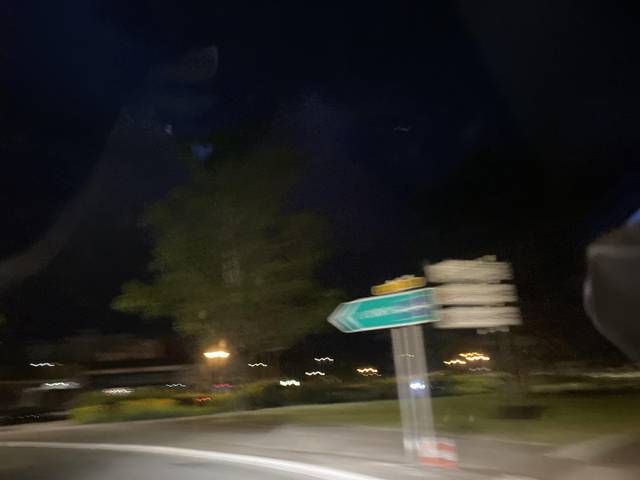
Region: France
Coordinates: 46.117, 3.414